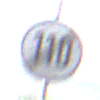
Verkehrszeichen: EndeGeschwindigkeit110
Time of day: MorningAfternoon
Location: Outdoor (Suburban)
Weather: PartlyCloudy
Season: NotSpecified
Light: Natural